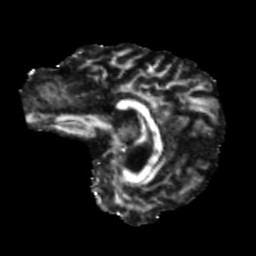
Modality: FA
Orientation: sagittal
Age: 62
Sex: female
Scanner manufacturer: siemens
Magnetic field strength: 3 T
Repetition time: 5.25 s
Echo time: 0.08 s